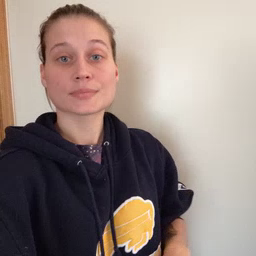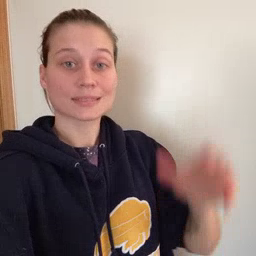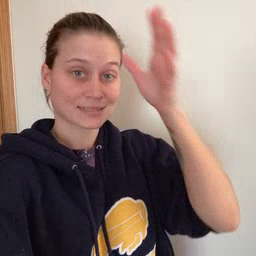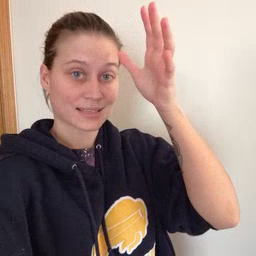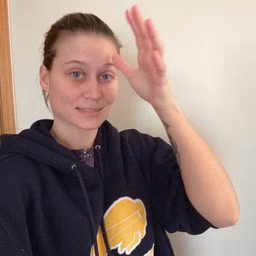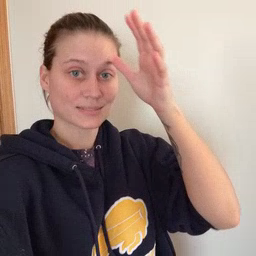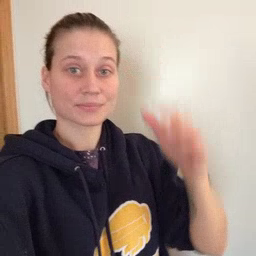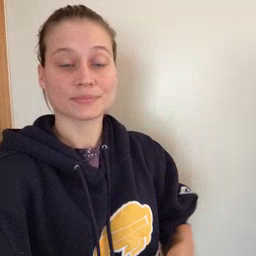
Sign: dad